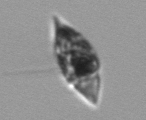
Label: Amphidinium